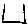
Label: square